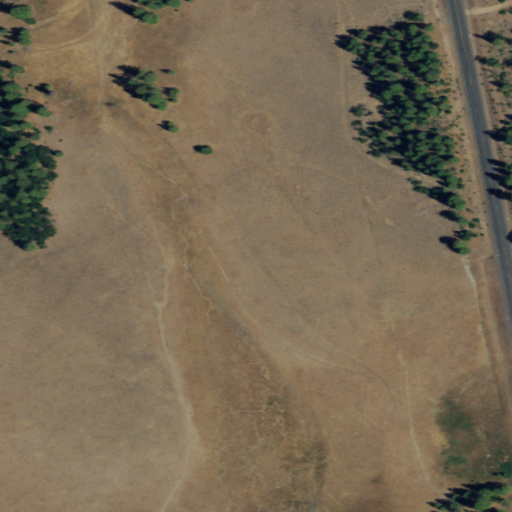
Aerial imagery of plain(s) in Washington named Whiskey Jim Flat containing grassland, shrub, open development, low intensity development, evergreen forest, herbaceous wetlands, woody wetlands, and medium intensity development